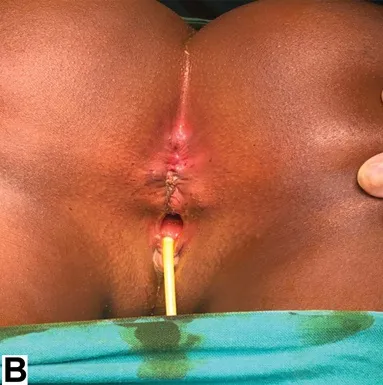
B
) Reconstruction is completed with an anoplasty of the anterior rectal wall which is sutured to the reconstructed perineal body. The skin is then closed with interrupted absorbable sutures.
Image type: medical_photograph (other_medical_photograph)